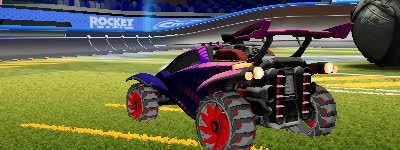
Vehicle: octane